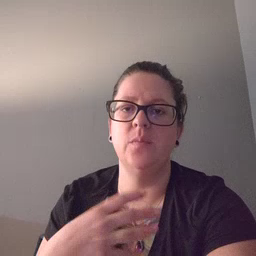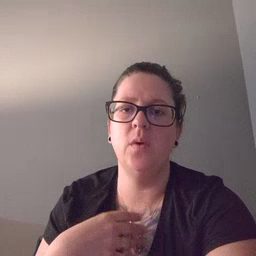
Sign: white